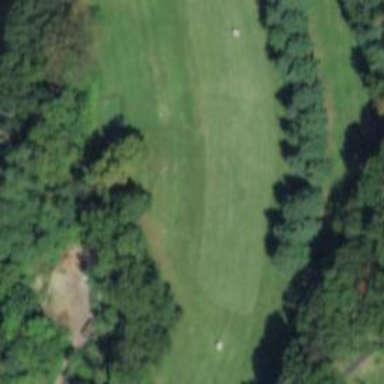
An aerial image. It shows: View of golf hole.